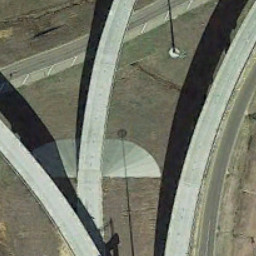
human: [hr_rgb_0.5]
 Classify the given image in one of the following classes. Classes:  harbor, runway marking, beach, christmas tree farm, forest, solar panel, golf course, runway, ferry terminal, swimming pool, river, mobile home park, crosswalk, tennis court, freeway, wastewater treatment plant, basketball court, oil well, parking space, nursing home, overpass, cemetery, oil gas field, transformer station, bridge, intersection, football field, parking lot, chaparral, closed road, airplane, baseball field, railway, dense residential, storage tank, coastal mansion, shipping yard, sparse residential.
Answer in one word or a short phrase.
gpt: overpass